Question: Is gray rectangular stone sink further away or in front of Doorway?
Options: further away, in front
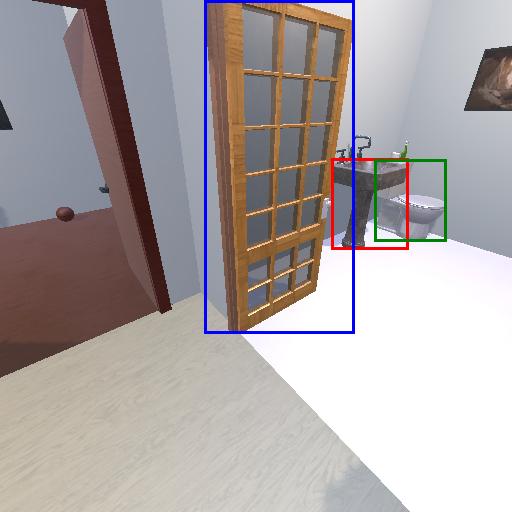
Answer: further away